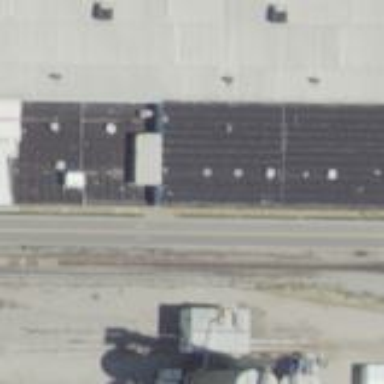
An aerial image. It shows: Industrial building.